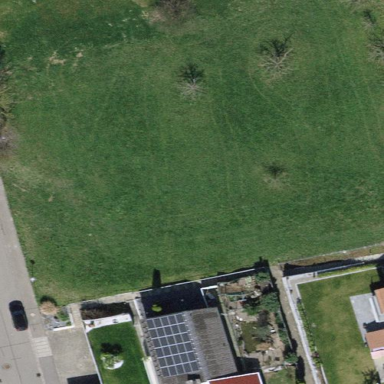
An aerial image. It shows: Open area covered with grass.